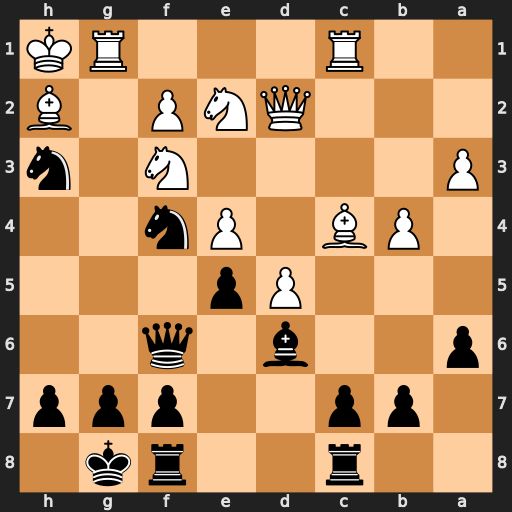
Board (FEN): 2r2rk1/1pp2ppp/p2b1q2/3Pp3/1PB1Pn2/P4N1n/3QNP1B/2R3RK
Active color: b
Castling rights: -
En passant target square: -
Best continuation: Nxf2#